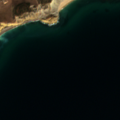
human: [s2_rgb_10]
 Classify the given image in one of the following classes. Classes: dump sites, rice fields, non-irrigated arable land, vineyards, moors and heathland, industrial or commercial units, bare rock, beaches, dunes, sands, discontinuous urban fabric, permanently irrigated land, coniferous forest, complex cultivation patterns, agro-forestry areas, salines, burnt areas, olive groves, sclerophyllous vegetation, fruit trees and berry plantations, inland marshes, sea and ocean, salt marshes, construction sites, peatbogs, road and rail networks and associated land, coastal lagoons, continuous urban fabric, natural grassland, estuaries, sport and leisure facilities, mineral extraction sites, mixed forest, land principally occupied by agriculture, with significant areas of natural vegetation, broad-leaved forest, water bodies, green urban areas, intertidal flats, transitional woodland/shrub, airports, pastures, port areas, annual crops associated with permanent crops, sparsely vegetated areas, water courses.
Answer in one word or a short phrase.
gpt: discontinuous urban fabric, annual crops associated with permanent crops, sclerophyllous vegetation, sea and ocean